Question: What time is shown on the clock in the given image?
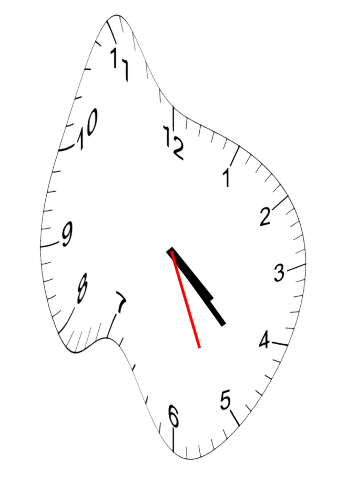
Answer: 04:22:26